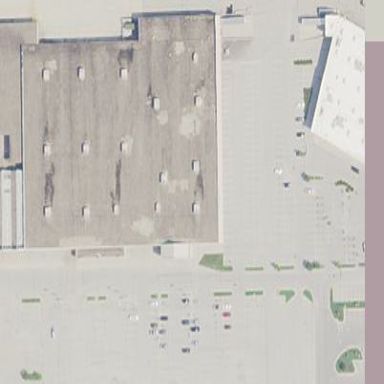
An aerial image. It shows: Building.